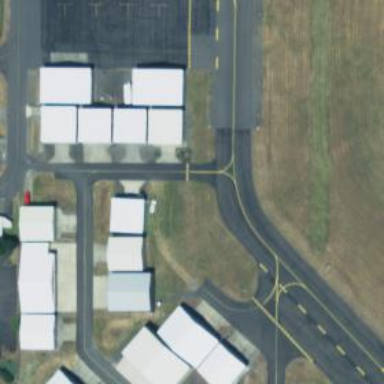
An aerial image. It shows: Image of taxiway at airport.